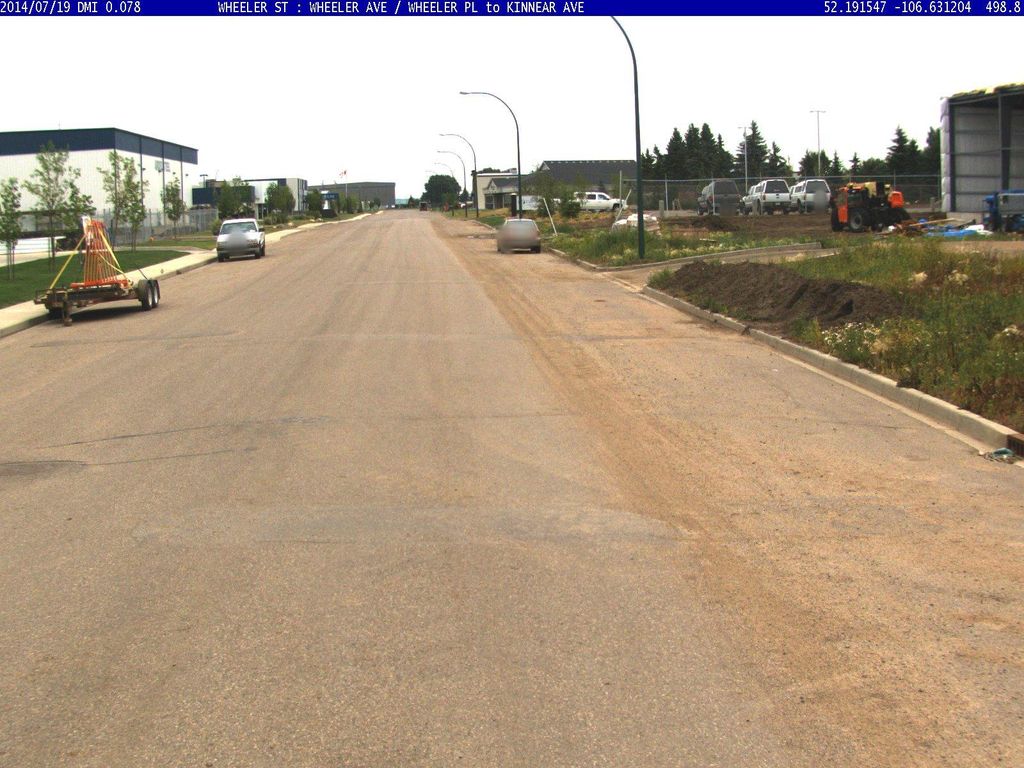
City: saskatoon